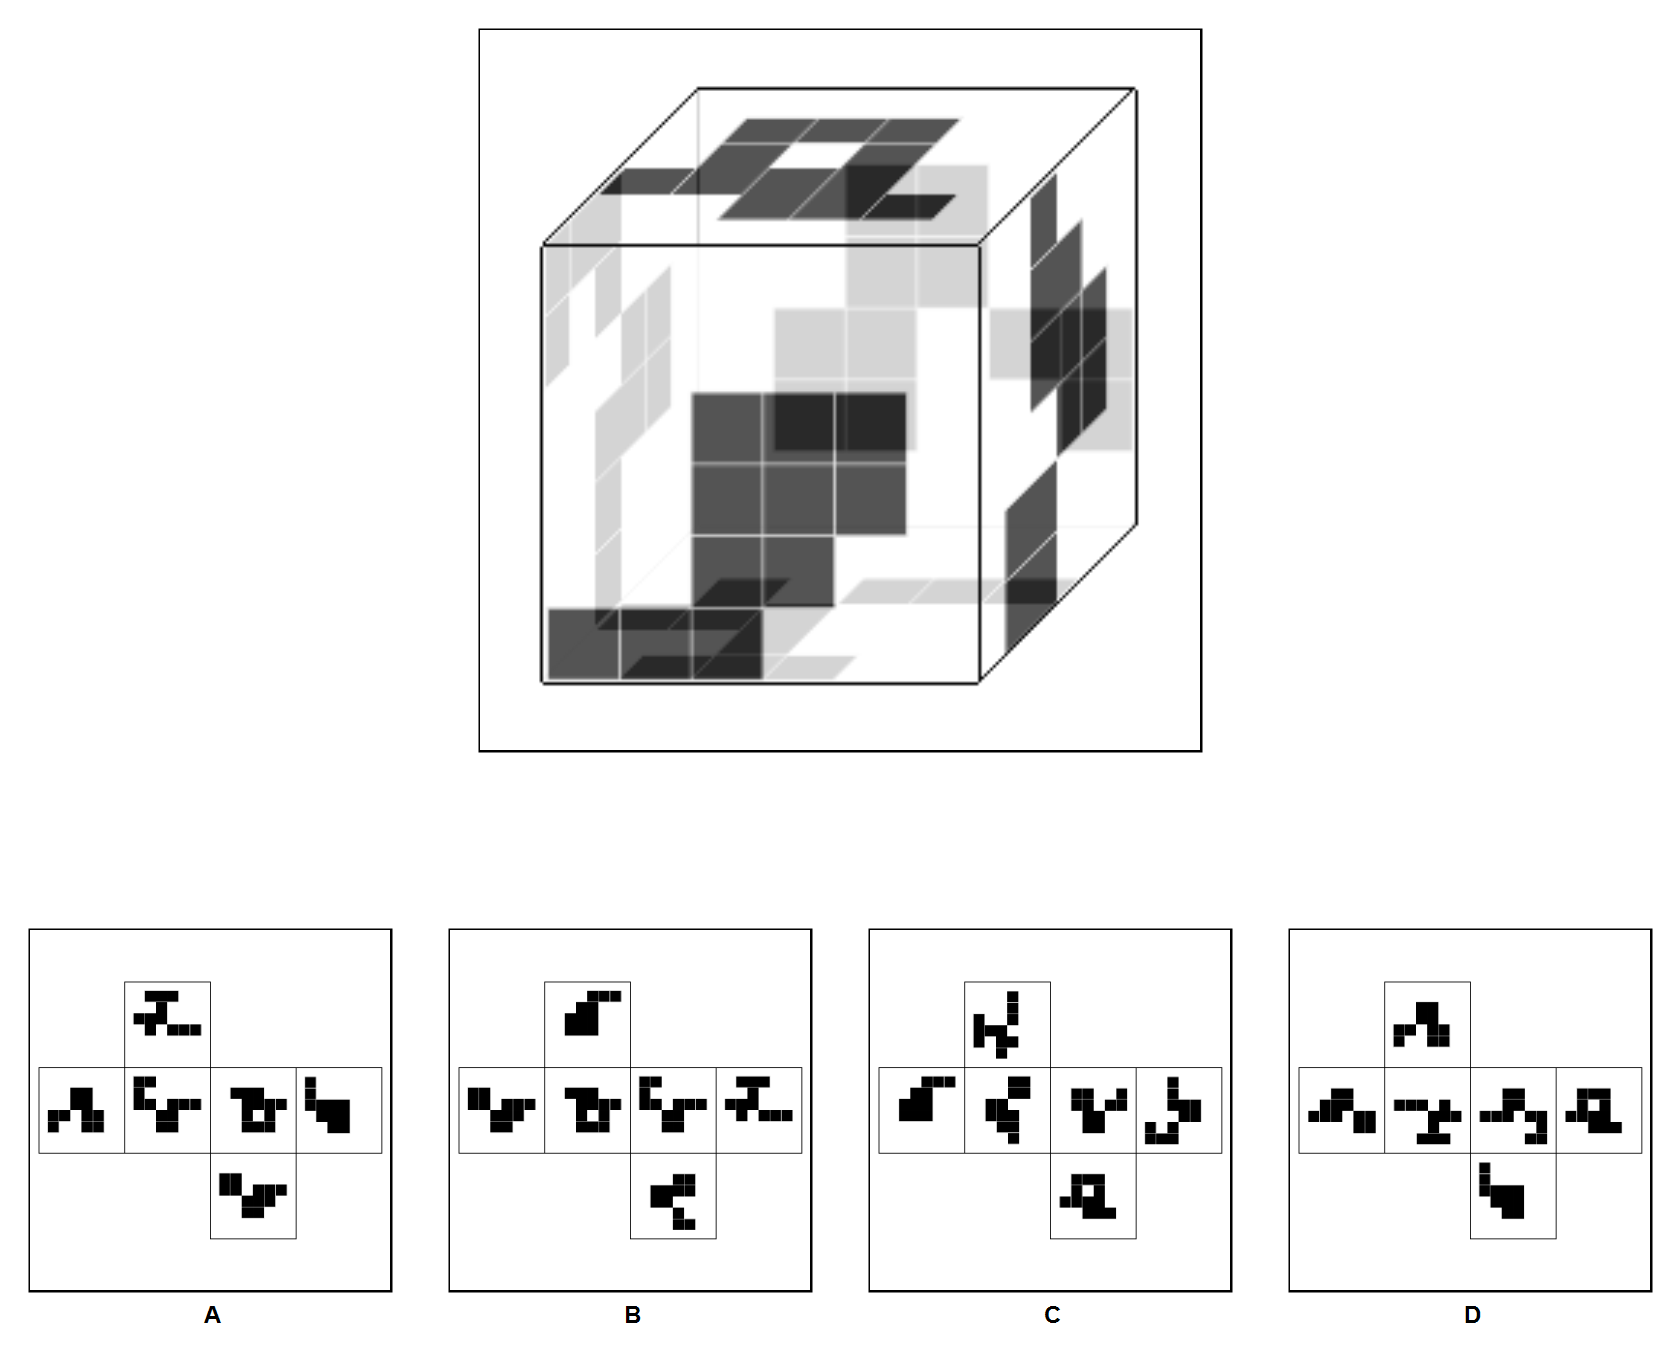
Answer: D